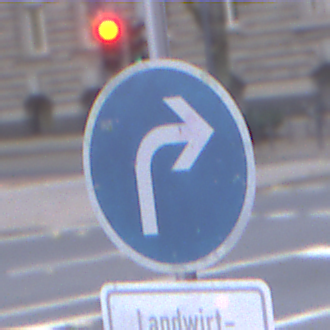
Verkehrszeichen: VorgeschriebeneFahrtrichtungRechts
Zusatzzeichen unten: BesondereFahrzeugeUndTransportgueter6
Umgebung: Outdoor, Urban
Tageszeit: SunriseSunset
Wetter: PartlyCloudy
Licht: Natural
Jahreszeit: NotSpecified
Kontrast: LowContrast